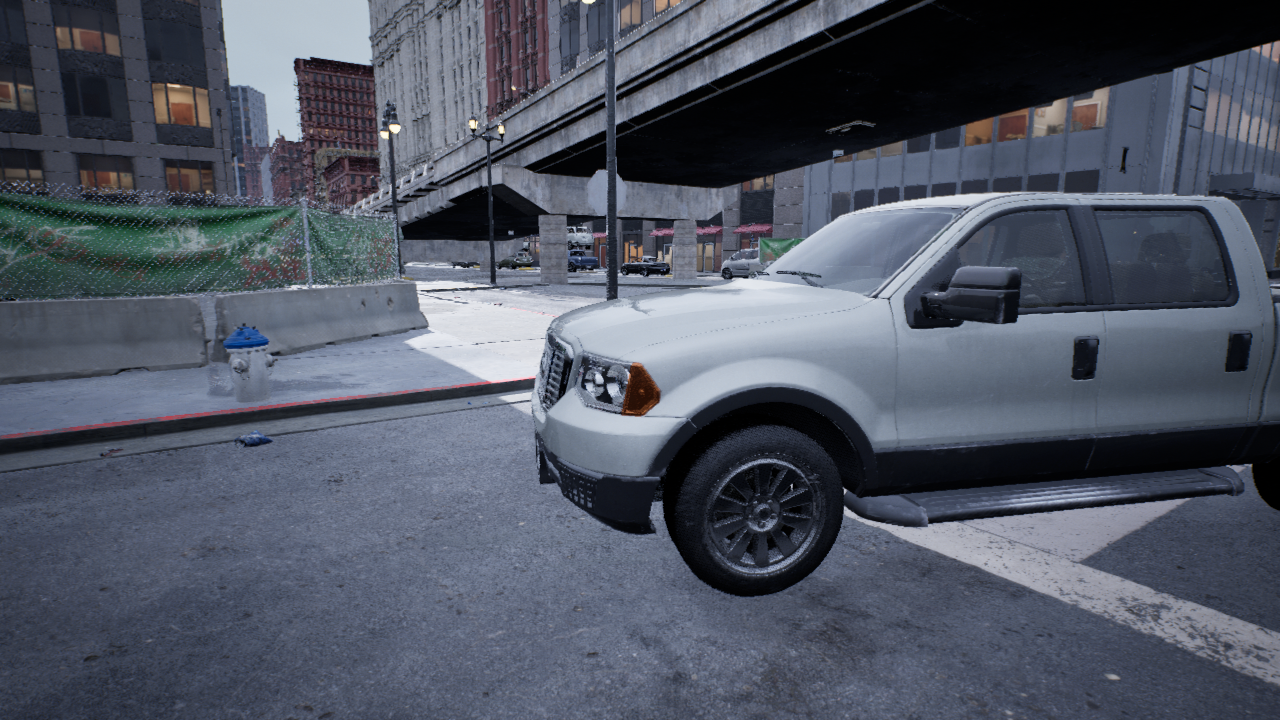
Venue: intersection
Lighting: overcast
Vehicle rig: pickup